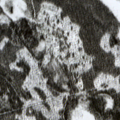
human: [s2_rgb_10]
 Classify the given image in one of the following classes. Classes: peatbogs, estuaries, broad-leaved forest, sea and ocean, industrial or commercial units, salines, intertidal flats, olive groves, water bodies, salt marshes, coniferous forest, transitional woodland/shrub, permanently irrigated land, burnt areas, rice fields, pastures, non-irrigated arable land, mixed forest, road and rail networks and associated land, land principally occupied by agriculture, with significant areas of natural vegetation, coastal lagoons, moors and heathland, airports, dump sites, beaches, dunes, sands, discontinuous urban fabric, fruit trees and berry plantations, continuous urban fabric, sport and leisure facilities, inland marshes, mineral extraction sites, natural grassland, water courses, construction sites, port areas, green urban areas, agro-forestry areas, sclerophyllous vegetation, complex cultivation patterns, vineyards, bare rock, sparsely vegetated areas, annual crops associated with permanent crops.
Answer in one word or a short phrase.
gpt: coniferous forest, transitional woodland/shrub